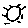
Label: sun